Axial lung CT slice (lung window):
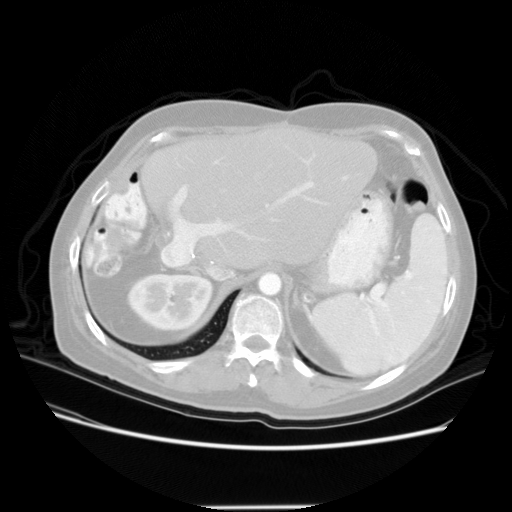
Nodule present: no